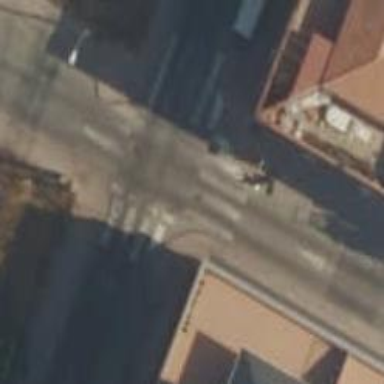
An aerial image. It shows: Uncontrolled zebra crossing on the road.